Question: Here is my .Net MVC Folder structure:

I have a separate Folder called "Area" and inside that I have a Folder called "Restaurant".
Inside this "Restaurant" Folder I have a controller Called "MenuController" which has action named "Index"
I am tried to rewrite the (Custom Route Mapping) url inside "Global.asax.cs" using following code.
'''
routes.MapRoute(
"RestaurantMenu", // Route name
"Restaurant/{id}", // URL with parameters
new { controller = "/Restaurant/Menu", action = "Index", id = UrlParameter.Optional }
// Parameter defaults
);
'''
But it gave me a HTTP 404 error.
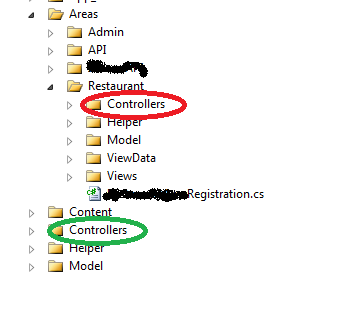
Answer: The controller parameter inside your route should be the name of the controller, not the path :
If your controller name is 'Menu' then, change it to this way :
'''
routes.MapRoute(
"RestaurantMenu", // Route name
"Restaurant/{id}", // URL with parameters
new { controller = "Menu", action = "Index", id = UrlParameter.Optional }
// Parameter defaults
);
'''
And the another strange thing is that : is this route sitting inside your Global.asax file? It should be inside your RestaurantAreaRegistration.cs file as follows;
'''
public class RestaurantAreaRegistration : AreaRegistration {
public override string AreaName {
get {
return "Restaurant";
}
}
public override void RegisterArea(AreaRegistrationContext context) {
context.MapRoute(
"RestaurantMenu", // Route name
"Restaurant/{id}", // URL with parameters
new { controller = "Menu", action = "Index", id = UrlParameter.Optional }
// Parameter defaults
);
context.MapRoute(
"Accommodation_default",
"accomm/{controller}/{action}/{id}",
new { action = "Index", id = UrlParameter.Optional }
);
}
}
'''
then you can give this a shot. If you would like to use ActionLink with this route, use it like that :
'''
@Html.ActionLink("MyLink", "Index", "Menu", new { id = 1, Area = "Restaurant"})
'''
I have written the above code with notepad so there might be some typos :)